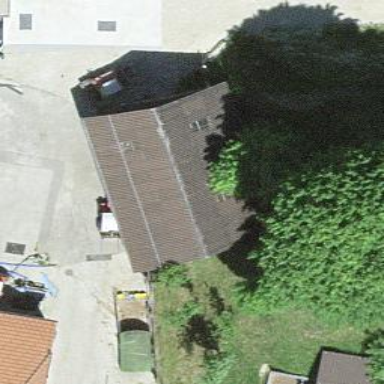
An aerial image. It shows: Shed.